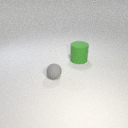
small gray rubber sphere in front of large green rubber cylinder